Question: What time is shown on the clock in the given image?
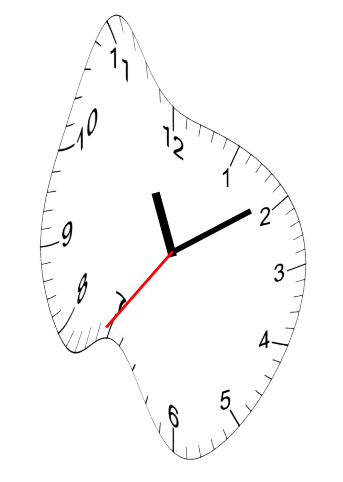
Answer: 11:09:36